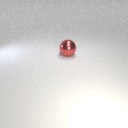
large red metal sphere